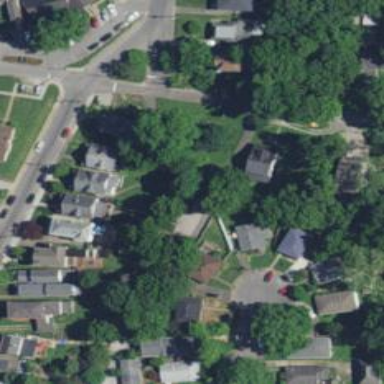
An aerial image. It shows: Alley classified as service road.